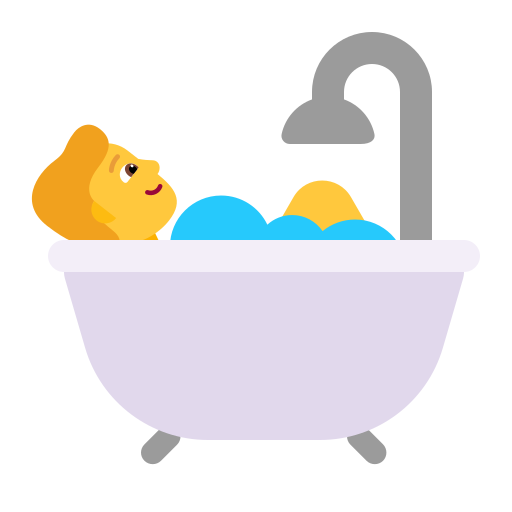
person taking bath flat  dark